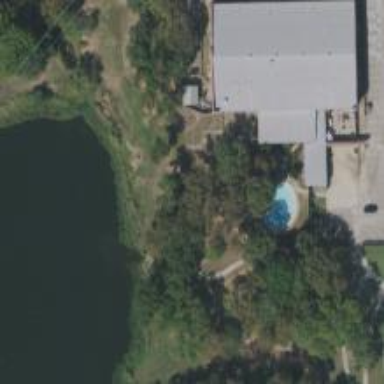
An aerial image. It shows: Event venue building.